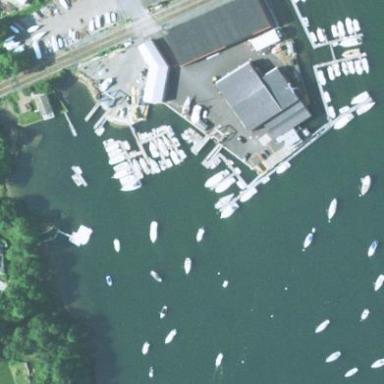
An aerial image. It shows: Marina on leisure land.